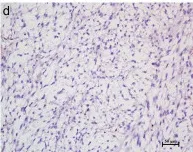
Immunohistochemical studies of the tumor. (a-i) Magnification, x200. MSA.
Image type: pathology (immunostaining)